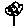
Label: flower